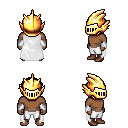
a pixel art fantasy rpg character, male body template, human, dark skin, white cape, white pants, black short bangs hairstyle, gold helm, white cloth bracers, brown shoes, four views (front, back, left, right), 2x2 character sprite sheet, small pixel art, hard edges, no anti-aliasing